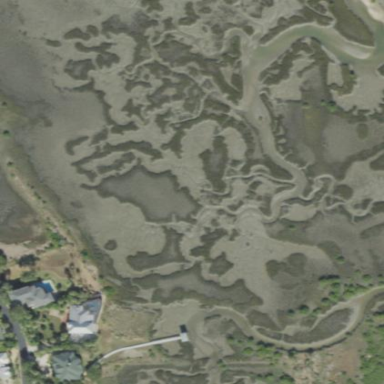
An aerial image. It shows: Marsh wetland.